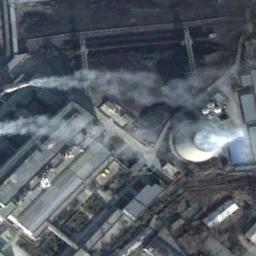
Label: thermal_power_station